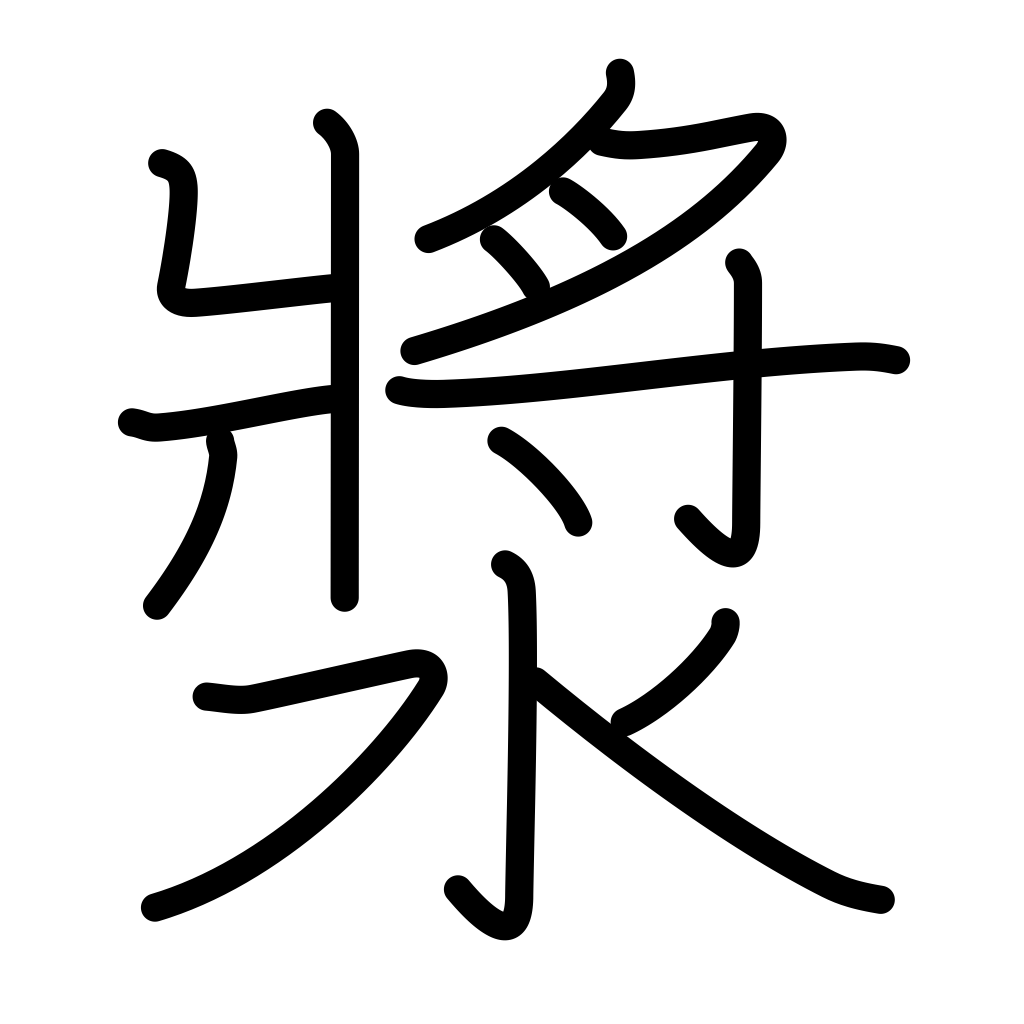
Meaning: a drink